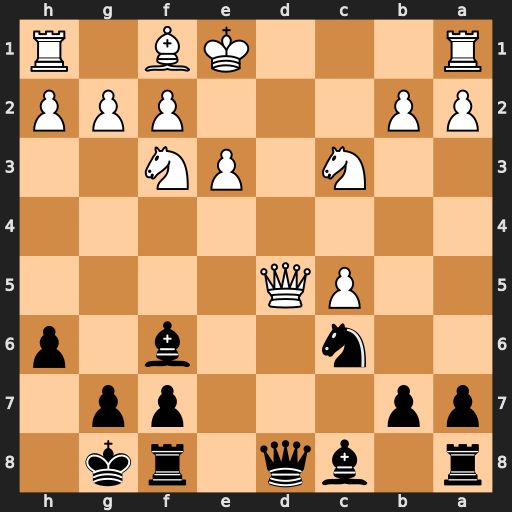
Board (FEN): r1bq1rk1/pp3pp1/2n2b1p/2PQ4/8/2N1PN2/PP3PPP/R3KB1R
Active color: b
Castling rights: KQ
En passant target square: -
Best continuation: Bxc3+ bxc3 Qxd5